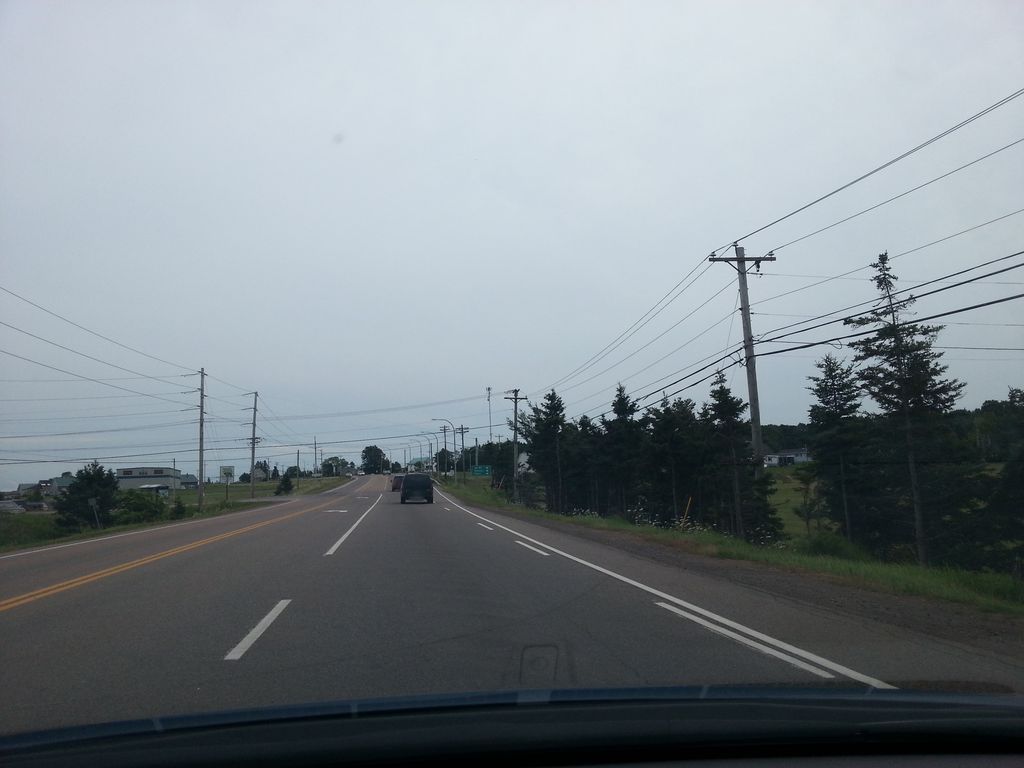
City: charlottetown